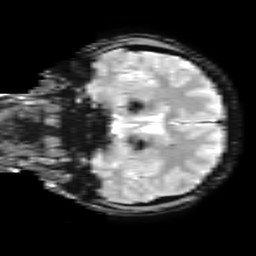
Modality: T2starw
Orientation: coronal
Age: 30
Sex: male
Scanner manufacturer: ge
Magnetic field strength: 3 T
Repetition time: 0.65 s
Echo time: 0.02 s